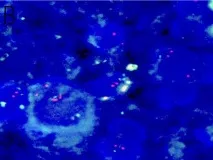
Giant cell glioblastoma is composed of large, closely-arranged cells, with an eosinophilic cytoplasm and obvious nuclear atypia. There are also scattered multinucleated giant cells. FISH detection suggests no loss of heterozygosity in 1p.
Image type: pathology (fish)